Interaction volume radius: 10 \u00c5
Interaction volume height: 20 \u00c5
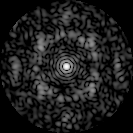
Disorder parameter: 0.6847